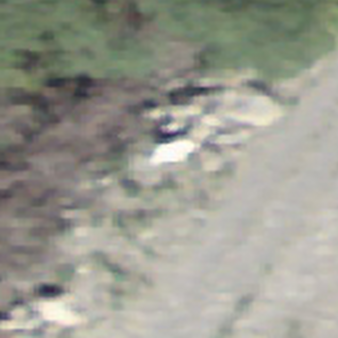
Label: other